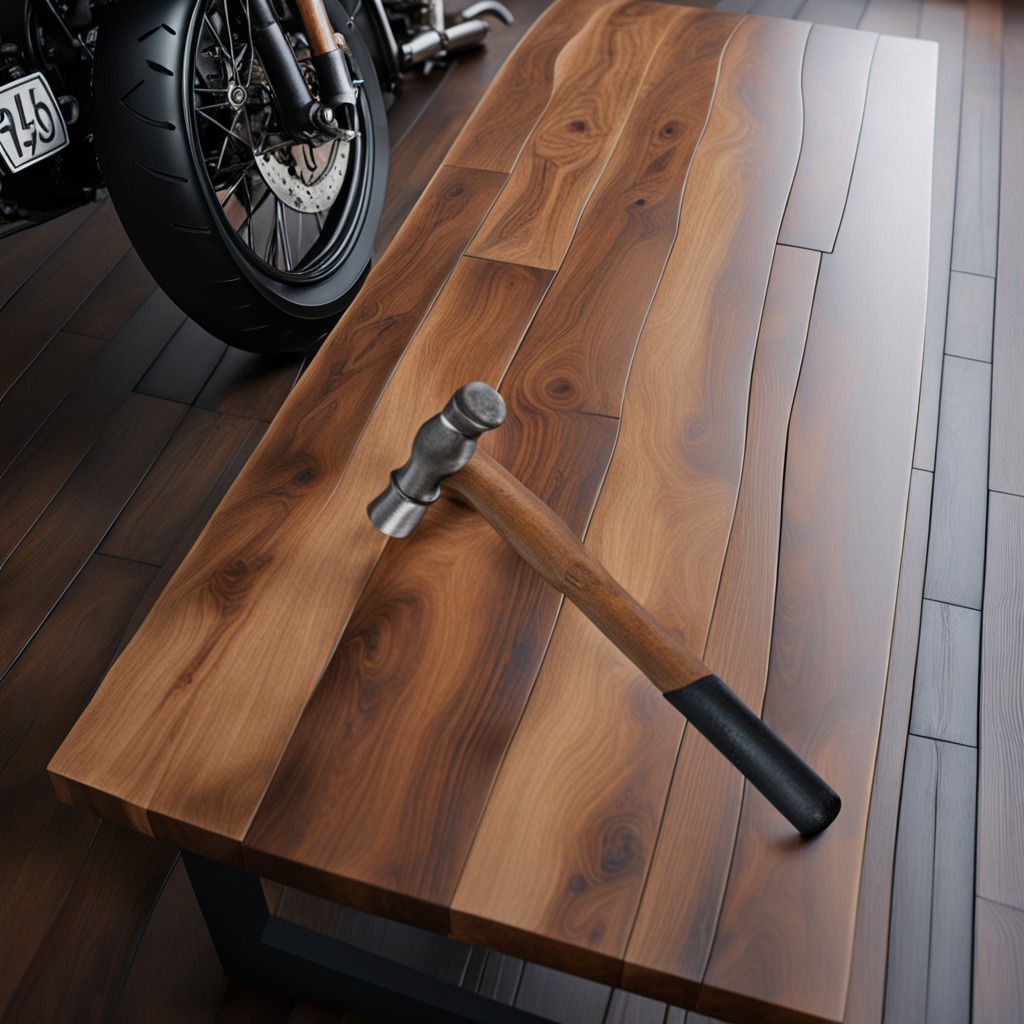
A hammer is lying on the wooden table.